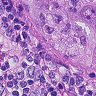
Metastatic tissue present: yes